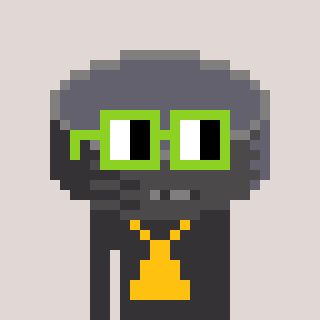
a pixel art character with square light green glasses, a hockey puck-shaped head and a grayscale-colored body on a warm background